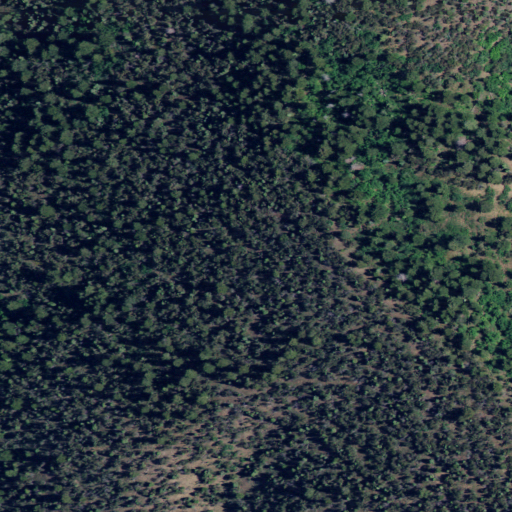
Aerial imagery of mountains in Idaho named Ninety Percent Range containing evergreen forest and shrub